Aerial crown-view tile of a tropical tree (Barro Colorado Island, Panama), acquired 20250616:
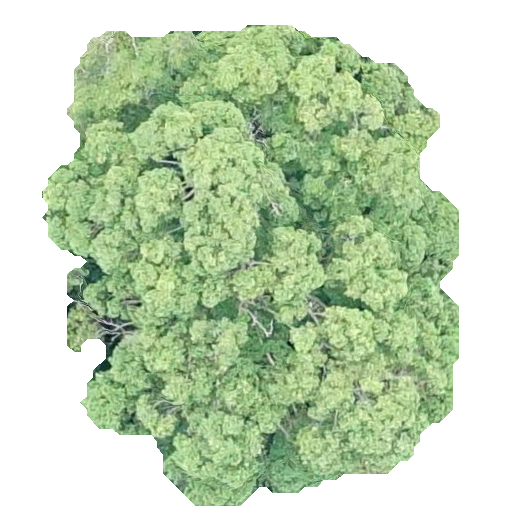
Species: Ocotea leptobotra
GBIF accepted scientific name: Ocotea leptobotra
Crown area: 227.716 m²